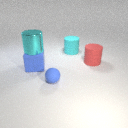
large cyan rubber cylinder behind large blue rubber cube